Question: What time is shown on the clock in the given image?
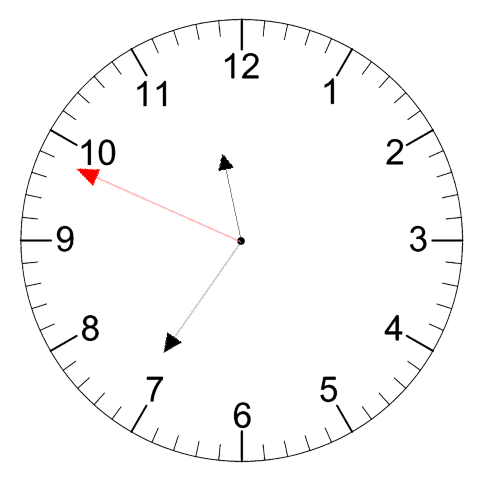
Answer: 11:35:49